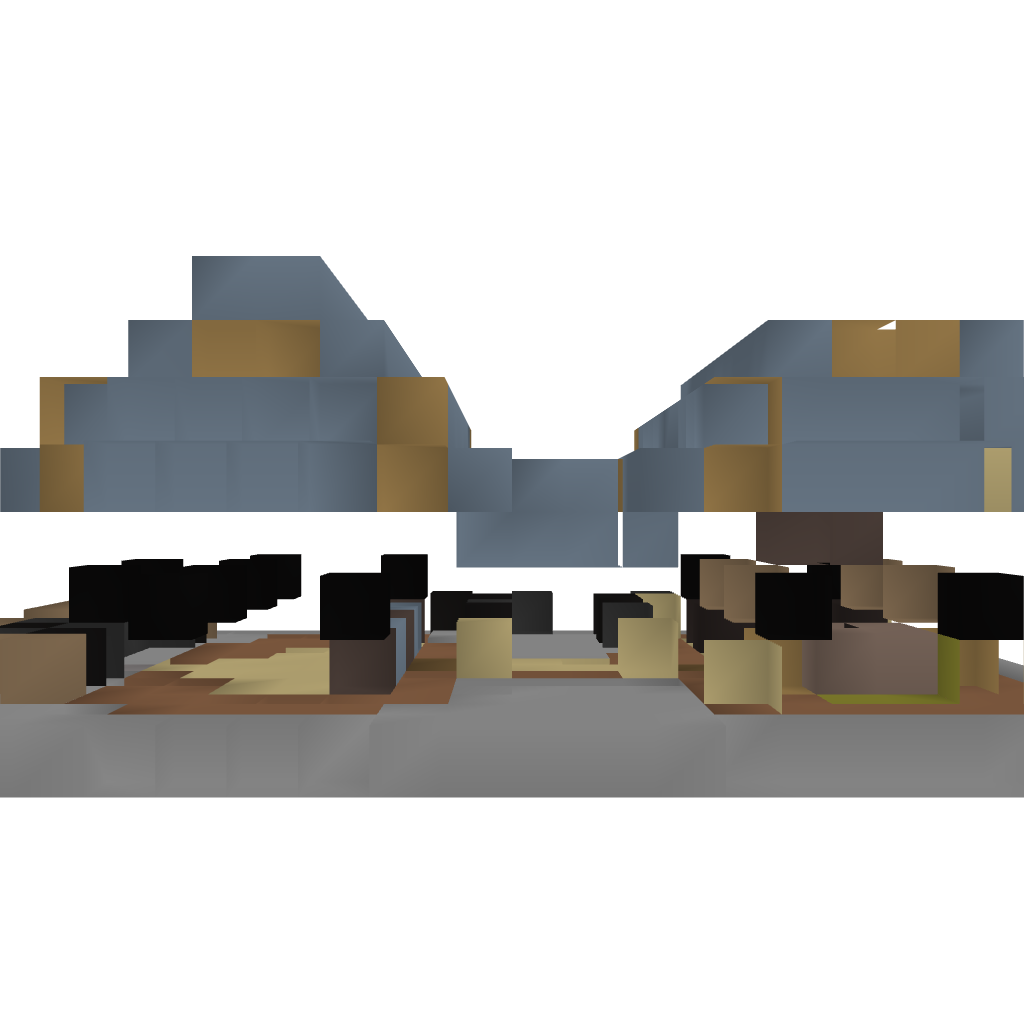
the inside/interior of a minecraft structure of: House #2